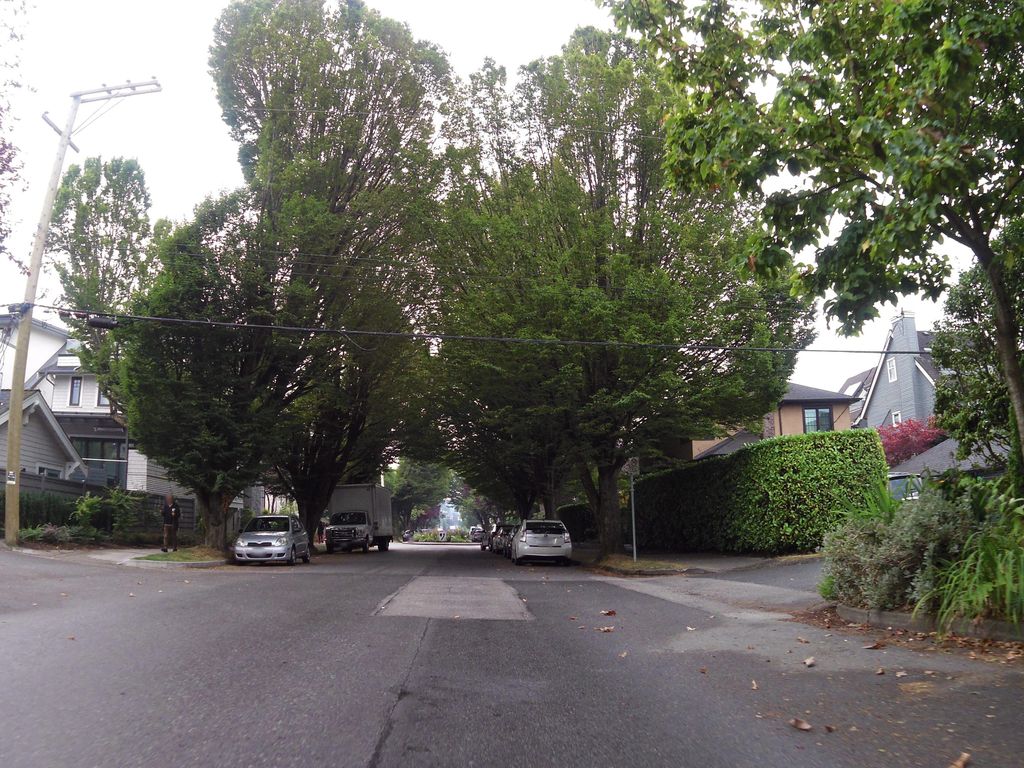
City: vancouver